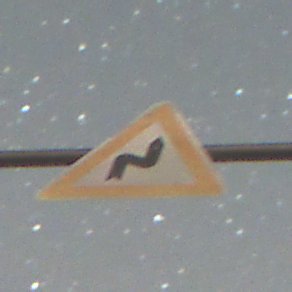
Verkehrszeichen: DoppelkurveRechts
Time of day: Night
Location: Outdoor (Nature)
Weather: Clear
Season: NotSpecified
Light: Natural